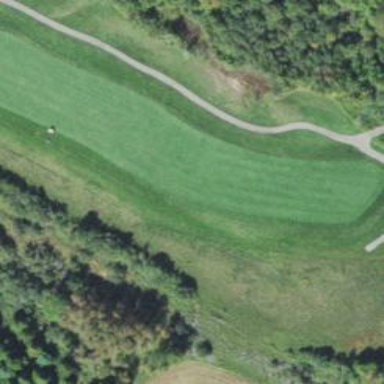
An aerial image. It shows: View of golf hole.